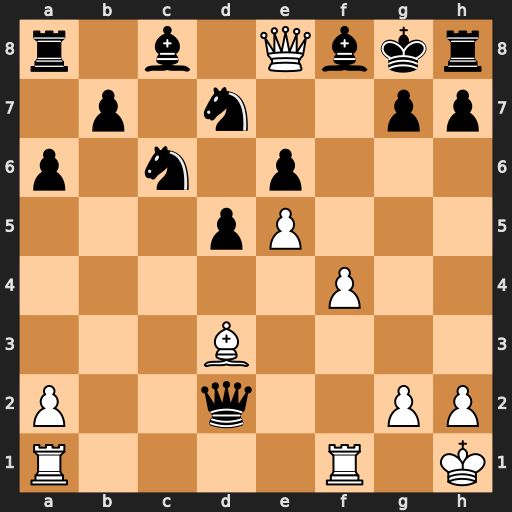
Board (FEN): r1b1Qbkr/1p1n2pp/p1n1p3/3pP3/5P2/3B4/P2q2PP/R4R1K
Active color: w
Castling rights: -
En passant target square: -
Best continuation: Qxe6#